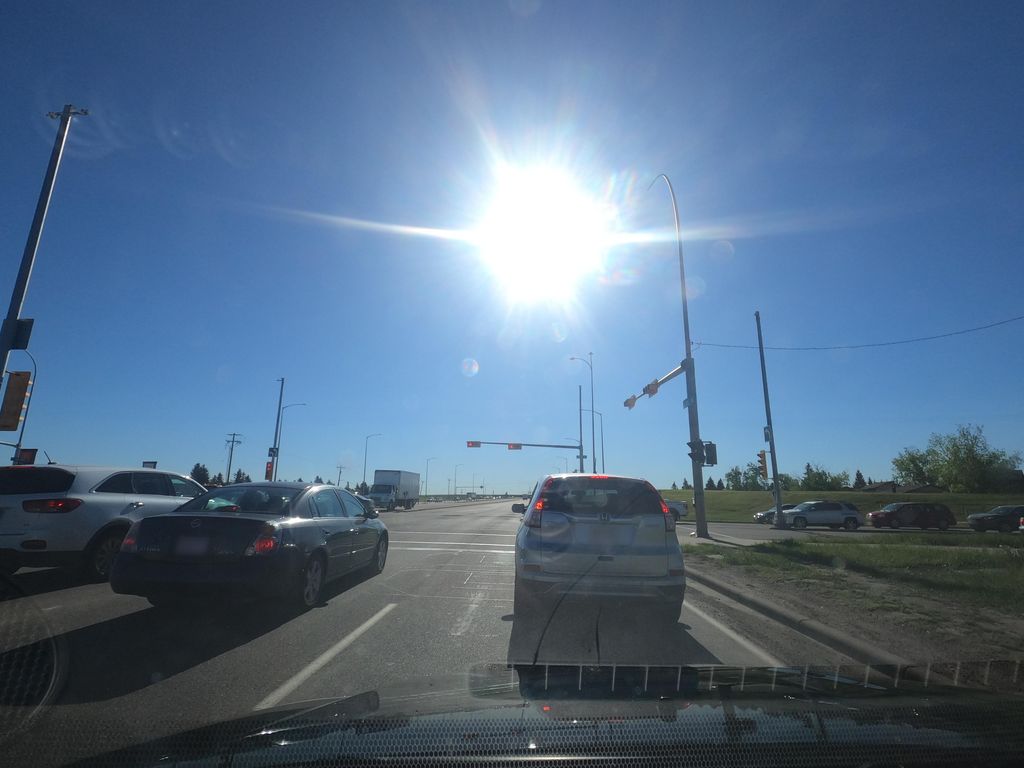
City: calgary